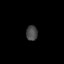
Tissue: lung
Cell type: Epithelial cells
Senescence score: 0.1012
Nuclear area (px): 165
Mean DAPI intensity: 72.964